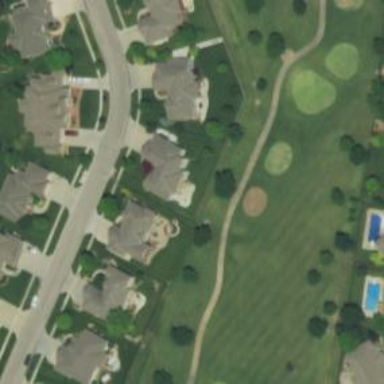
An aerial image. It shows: Service road used as golf cart path.